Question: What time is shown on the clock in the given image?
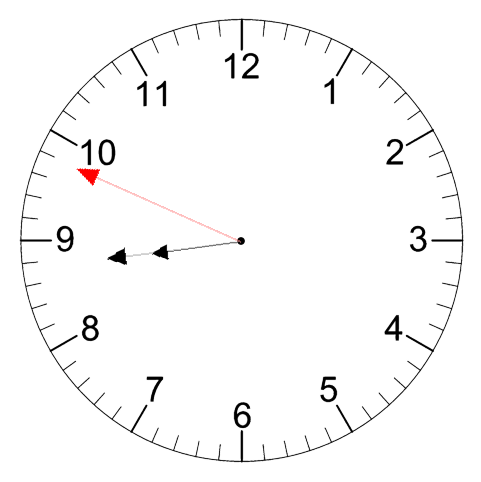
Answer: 08:43:49